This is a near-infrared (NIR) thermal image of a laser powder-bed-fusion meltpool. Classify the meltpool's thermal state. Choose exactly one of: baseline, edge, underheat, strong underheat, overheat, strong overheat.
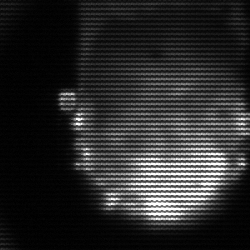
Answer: baseline